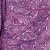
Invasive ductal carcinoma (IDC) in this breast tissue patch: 1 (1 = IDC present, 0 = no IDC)